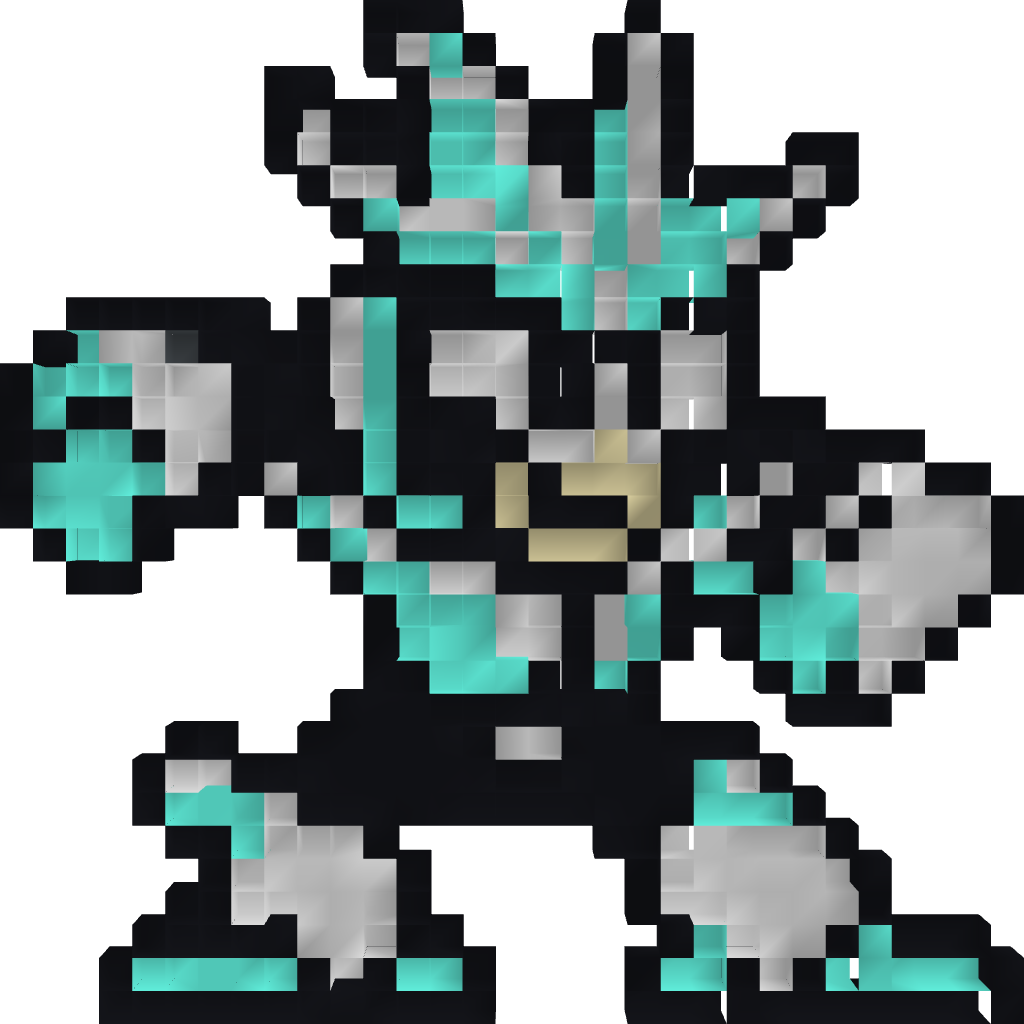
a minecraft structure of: Gemini Man